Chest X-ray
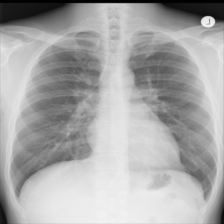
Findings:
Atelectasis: negative
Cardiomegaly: negative
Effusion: negative
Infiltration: negative
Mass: negative
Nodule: negative
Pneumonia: negative
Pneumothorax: negative
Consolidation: negative
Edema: negative
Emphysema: negative
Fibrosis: negative
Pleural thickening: negative
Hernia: negative